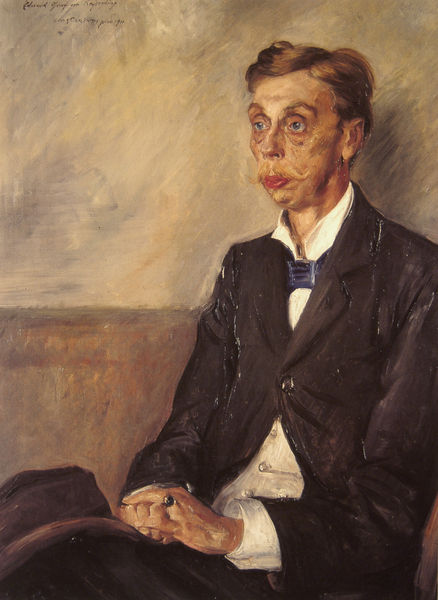
Titel: Porträt Eduard Graf von Keyserling
Künstler: Lovis Corinth
Standort: München
Institution: Neue Pinakothek
Schlagwörter: blau, gemälde, hand, haut, mann, schatten, weiß, gelb, impressionismus, sitzen, braun, finger, frankreich, frisur, grau, hut, licht, mund, nase, ohr, paris, pastell, schwarz, zimmer, blick, rot, expressionismus, malerei, schleife, alt, anzug, bart, hemd, hose, jacke, schnurrbart, wand, arme, augen, blass, falten, gesicht, kragen, mensch, bildnis, herr, hände, portrait, porträt, öl, haare, halbfigur, realismus, sitzend, adel, knopf, kontrast, lippen, scheitel, schulter, bein, sitz, naturalismus, ausdruck, blue, chair, hands, hat, oil, red, white, frack, schnäuzer, bench, black, collar, face, formal, gold, gray, grey, hair, nose, old, painting, room, seat, seated, sit, sitting, sleeve, wall, yellow, krawatte, ernst, seitenscheitel, brauen, mimik, oil painting, pink, brown, warten, ölfarbe, knöpfe, fliege, revers, schnauzbart, schnauzer, tränensäcke, jacket, weste, ring, dünn, eng, corinth, lovis, lovis corinth, alter, dürr, manchette, münchen, trostlos, traurigkeit, portait, augenringe, schriftsteller, autor, literat, adeliger, manschette, stehkragen, liebermann, verschränkt, profile, schlips, veste, halbprofil, sad, man, schmollmund, ear, folded, hamd, boy, eyes, male, manly, suit, korinth, wnad, expression, gaze, look, sitzender, brushstroke, color, impressionism, purple, shadow, chin, coat, mouth, silk, wrinkles, buttons, beard, french, old man, cravat, blond, smile, handschrift, leaning, graf, tie, blue eyes, person, neue pinakothek, mager, human, rote lippen, arms, brown hair, neck, vest, contemplation, ears, pants, thinking, siegelring, dumm, blaue, circles, eye, legs, impressionist, parting, brushstrokes, figure, ginger, lips, pale, shoulders, stare, canvas, eyebrows, staring, gentleman, rich, blank, tan, plain, forehead, shirt, bow, body, bored, waiting, button, impasto, schlampig, bowtie, mustache, ausdruckslos, moustache, rings, distorted, knee, sleeves, blonde, cuff, autoportrait, self portrait, stein, glubschaugen, daze, dazed, frown, thin, folded hands, knees, couch, post impressionism, balte, baltikum, baron, chmuck, clasp, cuffs, funny, glazed, glum, graf keyserling, handlebar moustache, idiot, jerk, keyserling, nut, portrai, queer, shirveled, verwandter, wrinkle, parted, bags, corner, black suit, brows, gloomy, hand#, weak, #hut, handle bar mustache, painterly, skinny, balck, lapels, holding hands, sunken, big eyes, eues, guy, ma, signed, clasped hands, eduard von keyserling, weird, tiw, depressed, blueblack, mustach, anzug bart, white shirt, cufs, professional, posing, clasped, parted hair, black coat, prim, pursed, blonde hair, stehkrage, white shirts, blond hair, blacks, blue stone, blue ring, signet, blue eyed, interested, blue tie, goofy, wainscoating, puckered, 눈, 고독, 유명한 그림, 반지, 슈트, 힘듦